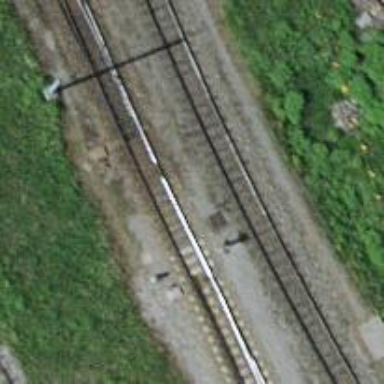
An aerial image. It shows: Railway switch.